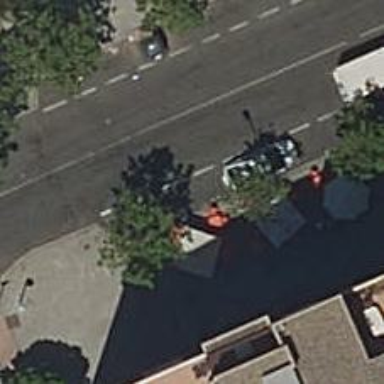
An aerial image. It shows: Restaurant.